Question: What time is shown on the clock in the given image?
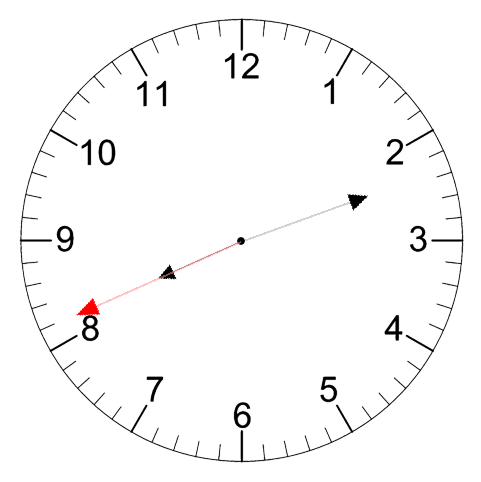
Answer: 08:11:41